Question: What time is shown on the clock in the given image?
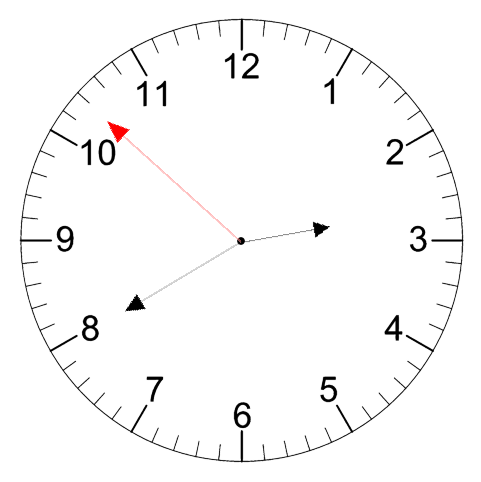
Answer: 02:39:52